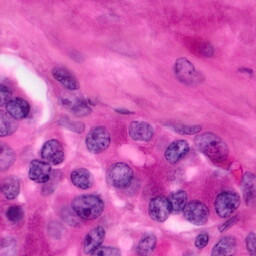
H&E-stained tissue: Pancreatic